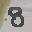
Label: 8